Field crop: maize
Growth stage: 1
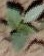
Species: datura